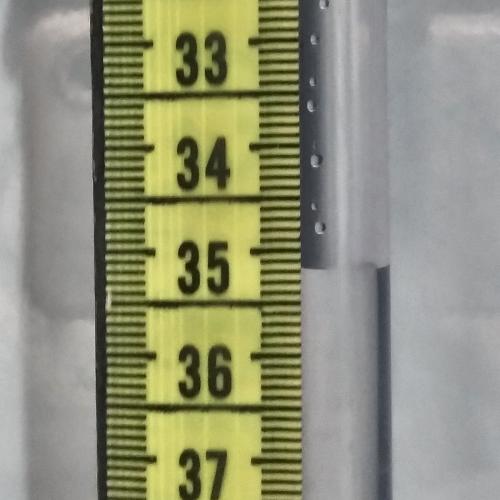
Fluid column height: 35.2 cm